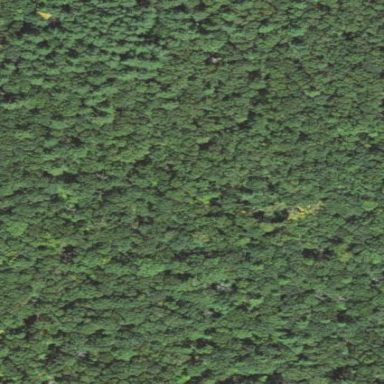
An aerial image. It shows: Mixed woodland with various types of leaves.